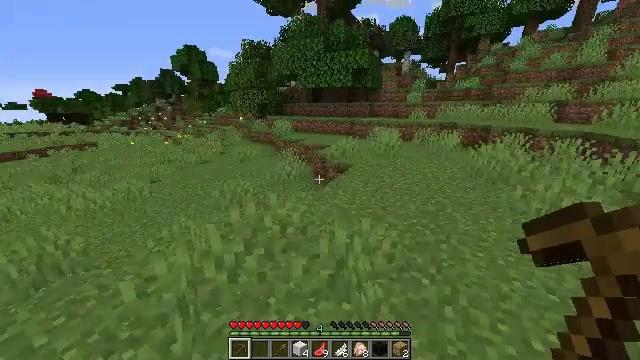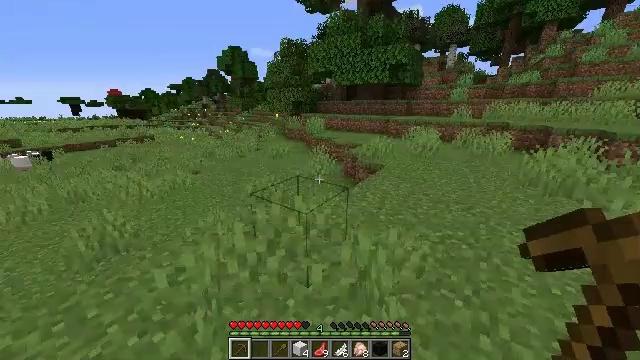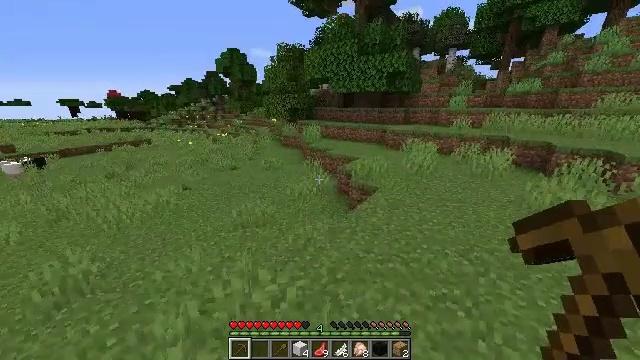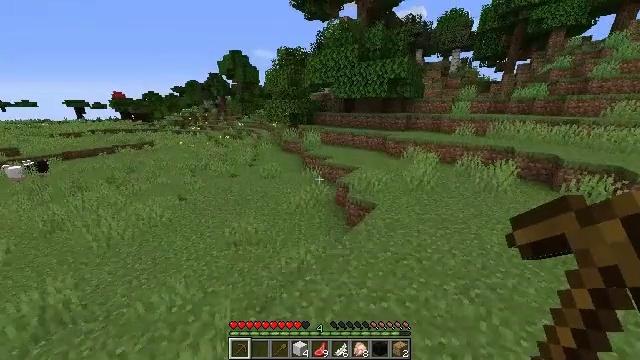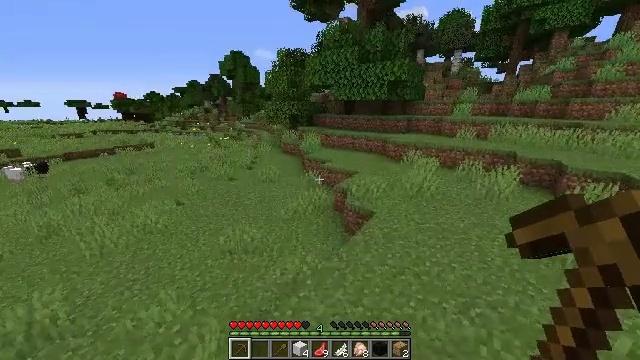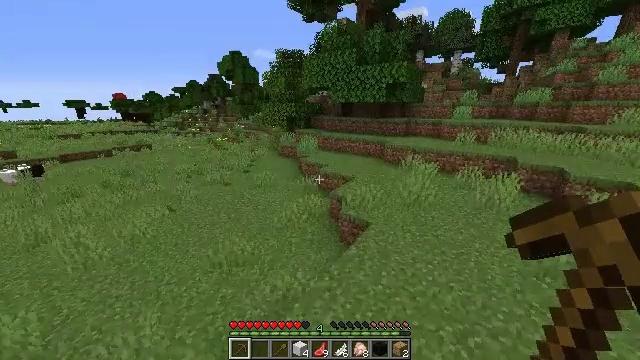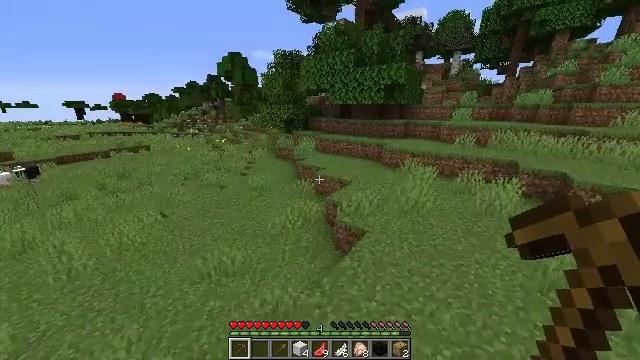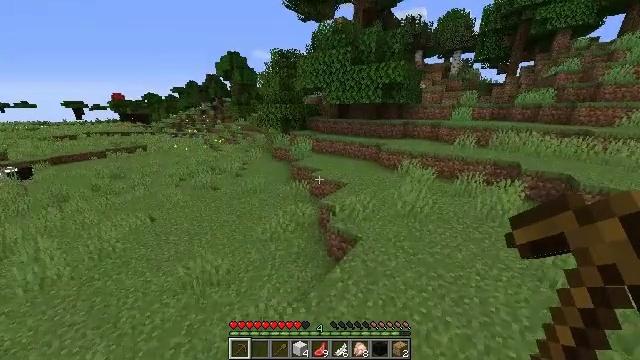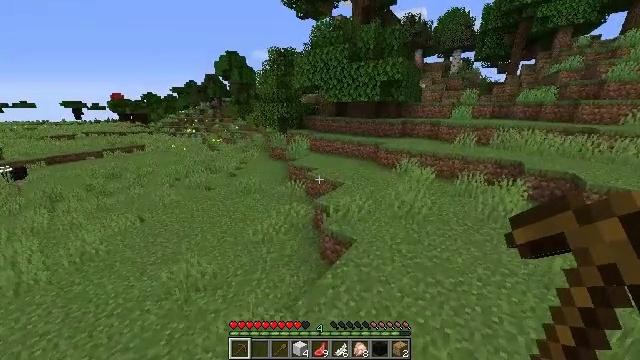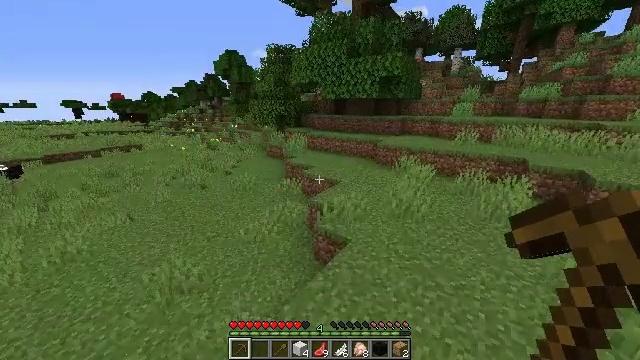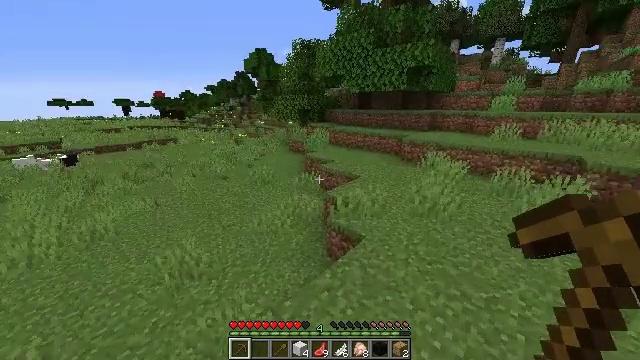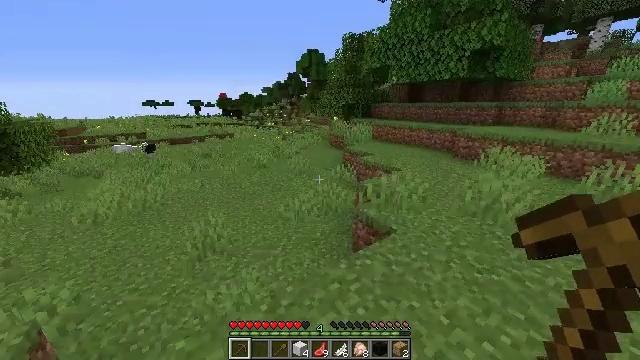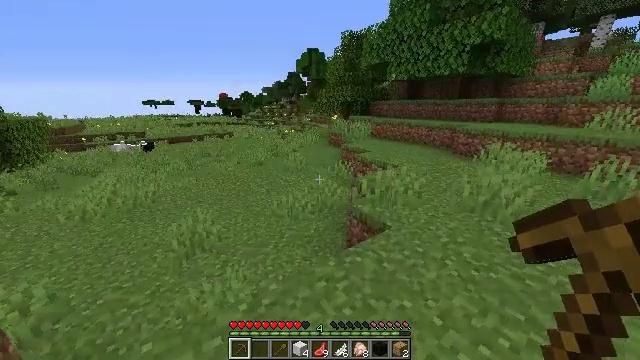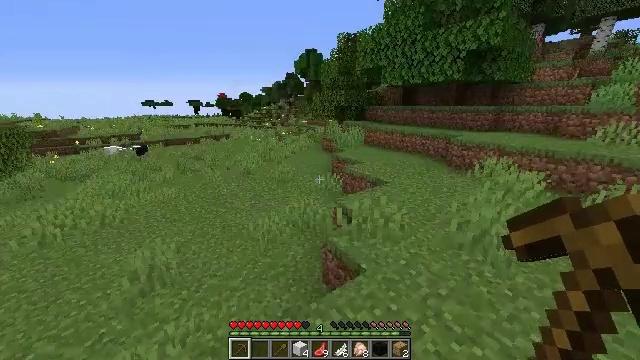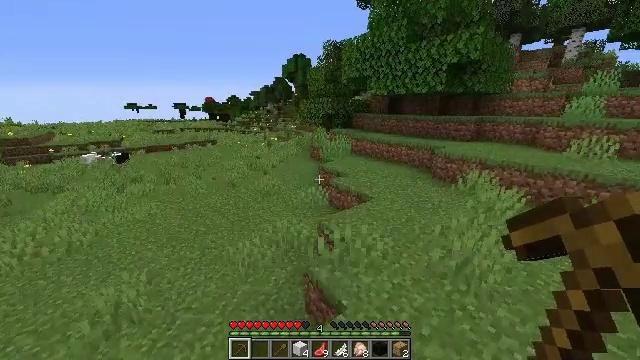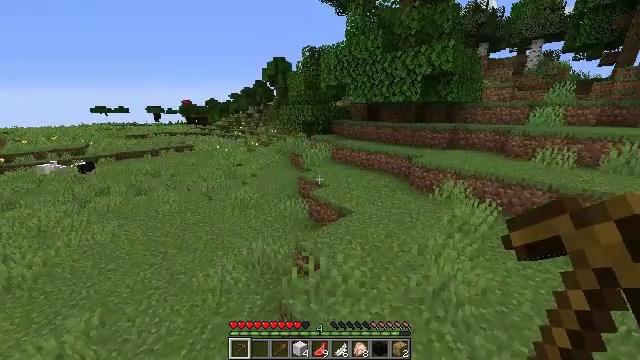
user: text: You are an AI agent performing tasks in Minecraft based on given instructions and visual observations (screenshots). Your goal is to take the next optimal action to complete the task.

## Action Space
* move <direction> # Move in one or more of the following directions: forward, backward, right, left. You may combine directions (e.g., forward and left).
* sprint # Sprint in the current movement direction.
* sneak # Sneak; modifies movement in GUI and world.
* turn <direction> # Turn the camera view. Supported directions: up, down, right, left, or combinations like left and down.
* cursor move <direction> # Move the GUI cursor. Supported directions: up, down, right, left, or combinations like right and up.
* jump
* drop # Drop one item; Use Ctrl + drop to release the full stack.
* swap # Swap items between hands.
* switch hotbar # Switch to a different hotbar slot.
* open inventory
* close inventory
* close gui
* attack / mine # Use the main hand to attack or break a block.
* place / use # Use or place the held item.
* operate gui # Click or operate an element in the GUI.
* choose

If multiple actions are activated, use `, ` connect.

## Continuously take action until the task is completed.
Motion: motion action
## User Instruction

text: Dig up the grass block for dirt.
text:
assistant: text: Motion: move forward and move right, sprint, turn left, jump
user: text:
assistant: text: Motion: move forward and move right, sprint, jump
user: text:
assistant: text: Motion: move forward and move right, sprint, jump
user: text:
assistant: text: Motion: move forward and move right, sprint, jump
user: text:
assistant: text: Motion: move forward and move right, sprint, jump
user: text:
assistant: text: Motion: move forward and move right, sprint, jump
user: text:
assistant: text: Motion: move forward and move right, sprint, jump
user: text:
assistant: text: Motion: move forward and move right, sprint, jump
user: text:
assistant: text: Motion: move forward and move right, sprint, jump
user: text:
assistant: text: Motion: move forward and move right, sprint, turn left, jump
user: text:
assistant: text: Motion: move forward and move right, sprint, turn left, jump
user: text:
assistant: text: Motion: move forward and move right, sprint, jump
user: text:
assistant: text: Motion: move forward and move right, sprint, jump
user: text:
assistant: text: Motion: move forward and move right, sprint, turn right, jump
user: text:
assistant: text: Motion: move forward and move right, sprint, turn right, jump
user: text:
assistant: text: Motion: move forward and move right, sprint, turn right and up, jump
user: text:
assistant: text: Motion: move forward and move right, sprint, turn right and up, jump
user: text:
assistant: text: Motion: move forward and move right, sprint, turn right, jump
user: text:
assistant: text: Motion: move forward and move right, sprint, turn right and up, jump
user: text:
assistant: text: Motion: move forward and move right, sprint, turn right, jump
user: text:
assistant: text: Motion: move forward and move right, sprint, turn right and down, jump
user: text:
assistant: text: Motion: move forward and move right, sprint, jump
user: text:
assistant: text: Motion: move forward and move right, sprint, jump
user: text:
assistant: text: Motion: move forward and move right, sprint, jump
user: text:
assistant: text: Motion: move forward, sprint, jump
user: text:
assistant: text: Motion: move forward, sprint, jump
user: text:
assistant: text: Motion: move forward, sprint, turn right, jump
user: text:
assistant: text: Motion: move forward and move right, sprint, turn right and up, jump
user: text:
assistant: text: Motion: move forward and move right, sprint, turn right, jump
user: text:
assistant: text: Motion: move forward and move right, sprint, turn right, jump